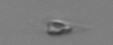
Label: Calciopappus